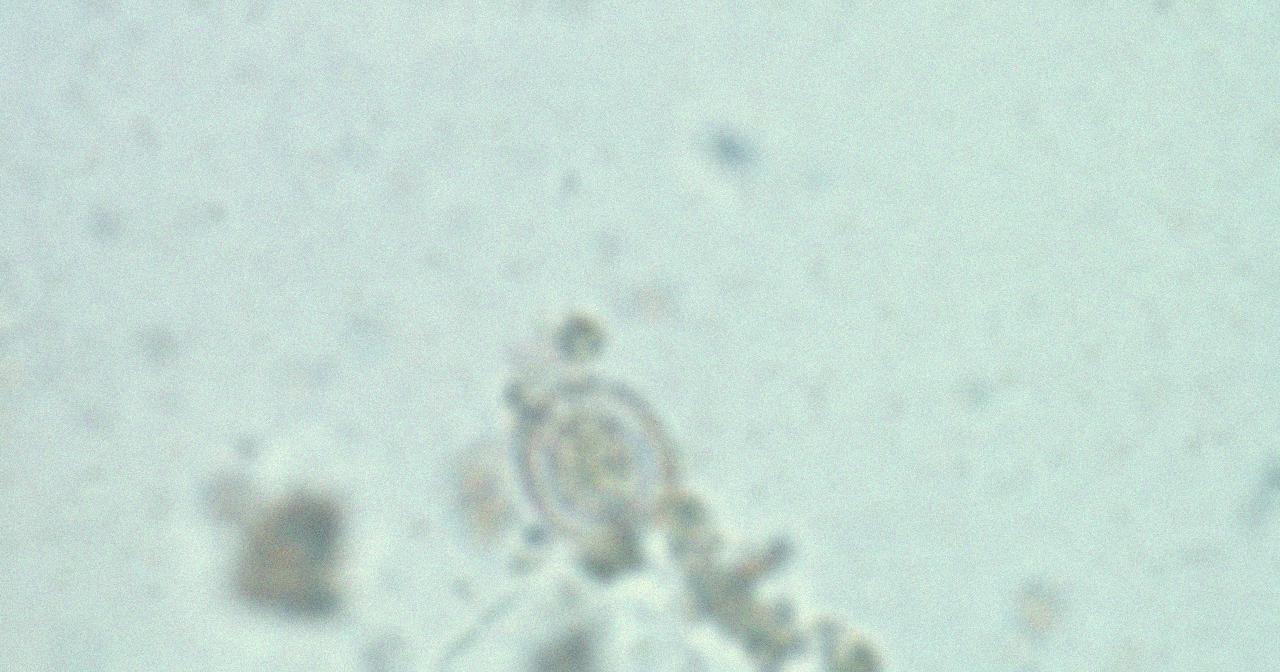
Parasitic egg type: Hymenolepis nana